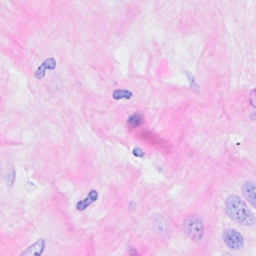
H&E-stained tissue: Breast